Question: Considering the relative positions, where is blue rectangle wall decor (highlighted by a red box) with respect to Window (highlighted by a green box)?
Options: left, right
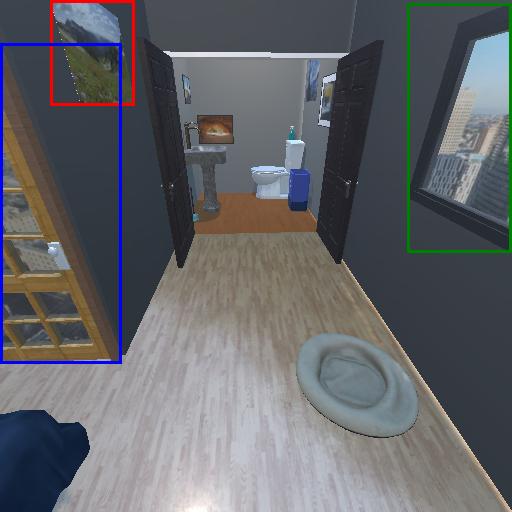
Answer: left